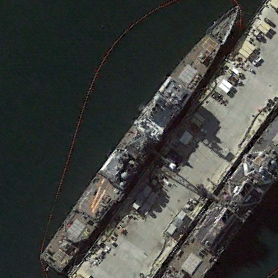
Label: cruiser